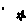
Label: star